Question: I want a pdf(preferably) image inside a subplot in matplotlib to show the plots at different stages of the cycle. I tried with 'imshow' but could not get it inside the subplot. Is there a method to do this? At the moment, I had to import the pdf of subplots to inkscape and edit the vector graphics to add these curve positions!! and its difficult to create the right alignment!! Would appreciate any suggestions.
'''
ax2 = f.add_subplot(182, sharex=ax1)
ax2.plot(P1_05[:,1], P1_05[:,0], 'k-')
im = plt.imread('./1_cycle.png') #I want to add a pdf if possible!
implot = plt.imshow(im, extent=[0.01,0.8,1.2,2.0])
xlim(0,1.4)
ylim(0,2)
'''

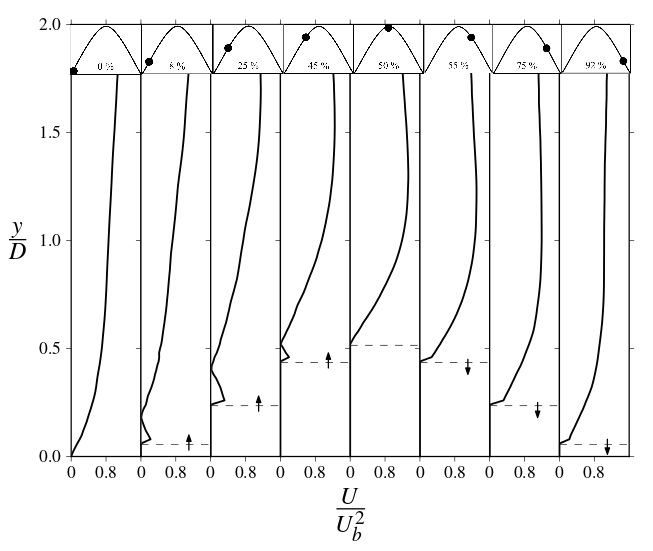
Answer: Maybe as an idea to start with:
'''
x1=np.linspace(0,np.pi)
y1=np.sin(x1)
y2=np.sin(x1)
rect1=[0.1,0.1,0.8,0.8]
ax1=plt.axes(rect,frameon=True)
ax1.yaxis.tick_left()
plt.plot(x1,y1)
plt.ylabel('axis 1')
plt.xlabel('x')
rect2=[0.1,1,0.2,0.2]
ax2=plt.axes(rect2,frameon=False)
ax2.yaxis.tick_right()
ax2.plot(x1,y2)
percent = 0.2
xp = percent*np.pi
yp = np.sin(xp)
ax2.plot(xp,yp, marker='o')
ax2.yaxis.set_label_position('right')
ax2.axes.get_xaxis().set_visible(False)
ax2.axes.get_yaxis().set_visible(False)
ax2.annotate('%d Percent' %(percent*100), xy=(0.5, 0.))
rect3=[0.3,1,0.2,0.2]
ax3=plt.axes(rect3,frameon=False)
ax3.yaxis.tick_right()
ax3.plot(x1,y2)
percent = 0.4
xp = percent*np.pi
yp = np.sin(xp)
ax3.plot(xp,yp, marker='o')
ax3.yaxis.set_label_position('right')
ax3.axes.get_xaxis().set_visible(False)
ax3.axes.get_yaxis().set_visible(False)
ax3.annotate('%d Percent' %(percent*100), xy=(0.5, 0.))
plt.show()
'''